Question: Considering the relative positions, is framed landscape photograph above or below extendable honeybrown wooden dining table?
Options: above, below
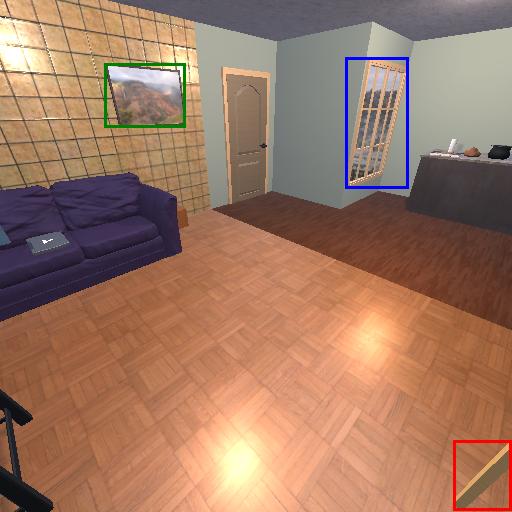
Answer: above